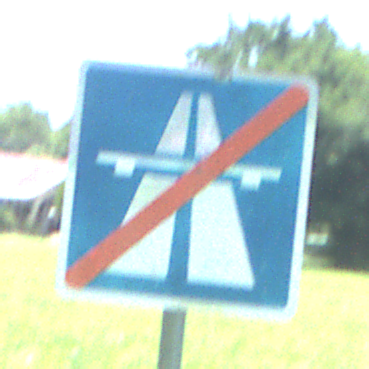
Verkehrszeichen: EndeAutbahn
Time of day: Midday
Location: Outdoor (Nature)
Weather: Clear
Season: Summer
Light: Natural